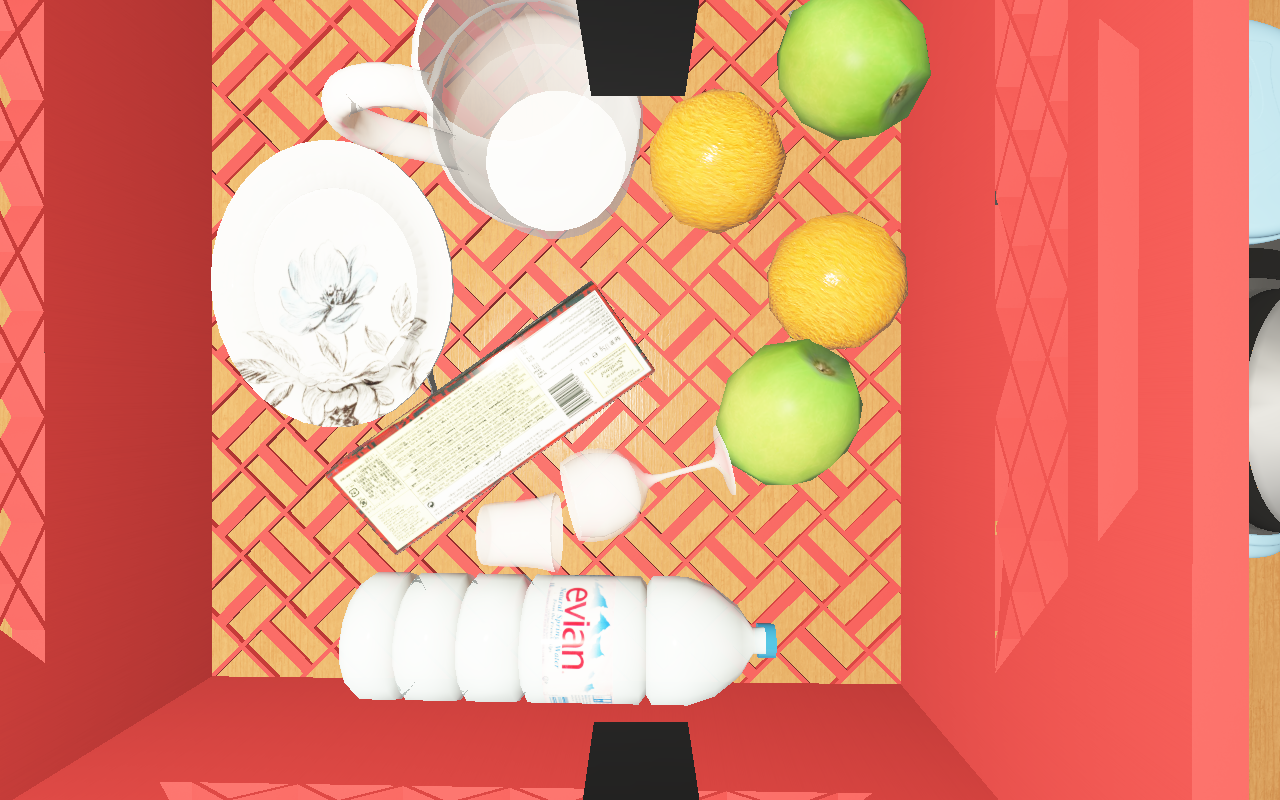
Objects in the scene:
water bottle
apple
apple
orange
orange
glass
wineglass
cereal box
cereal box